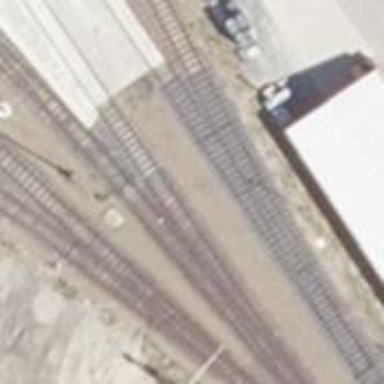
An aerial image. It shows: Railway switch.